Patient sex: M
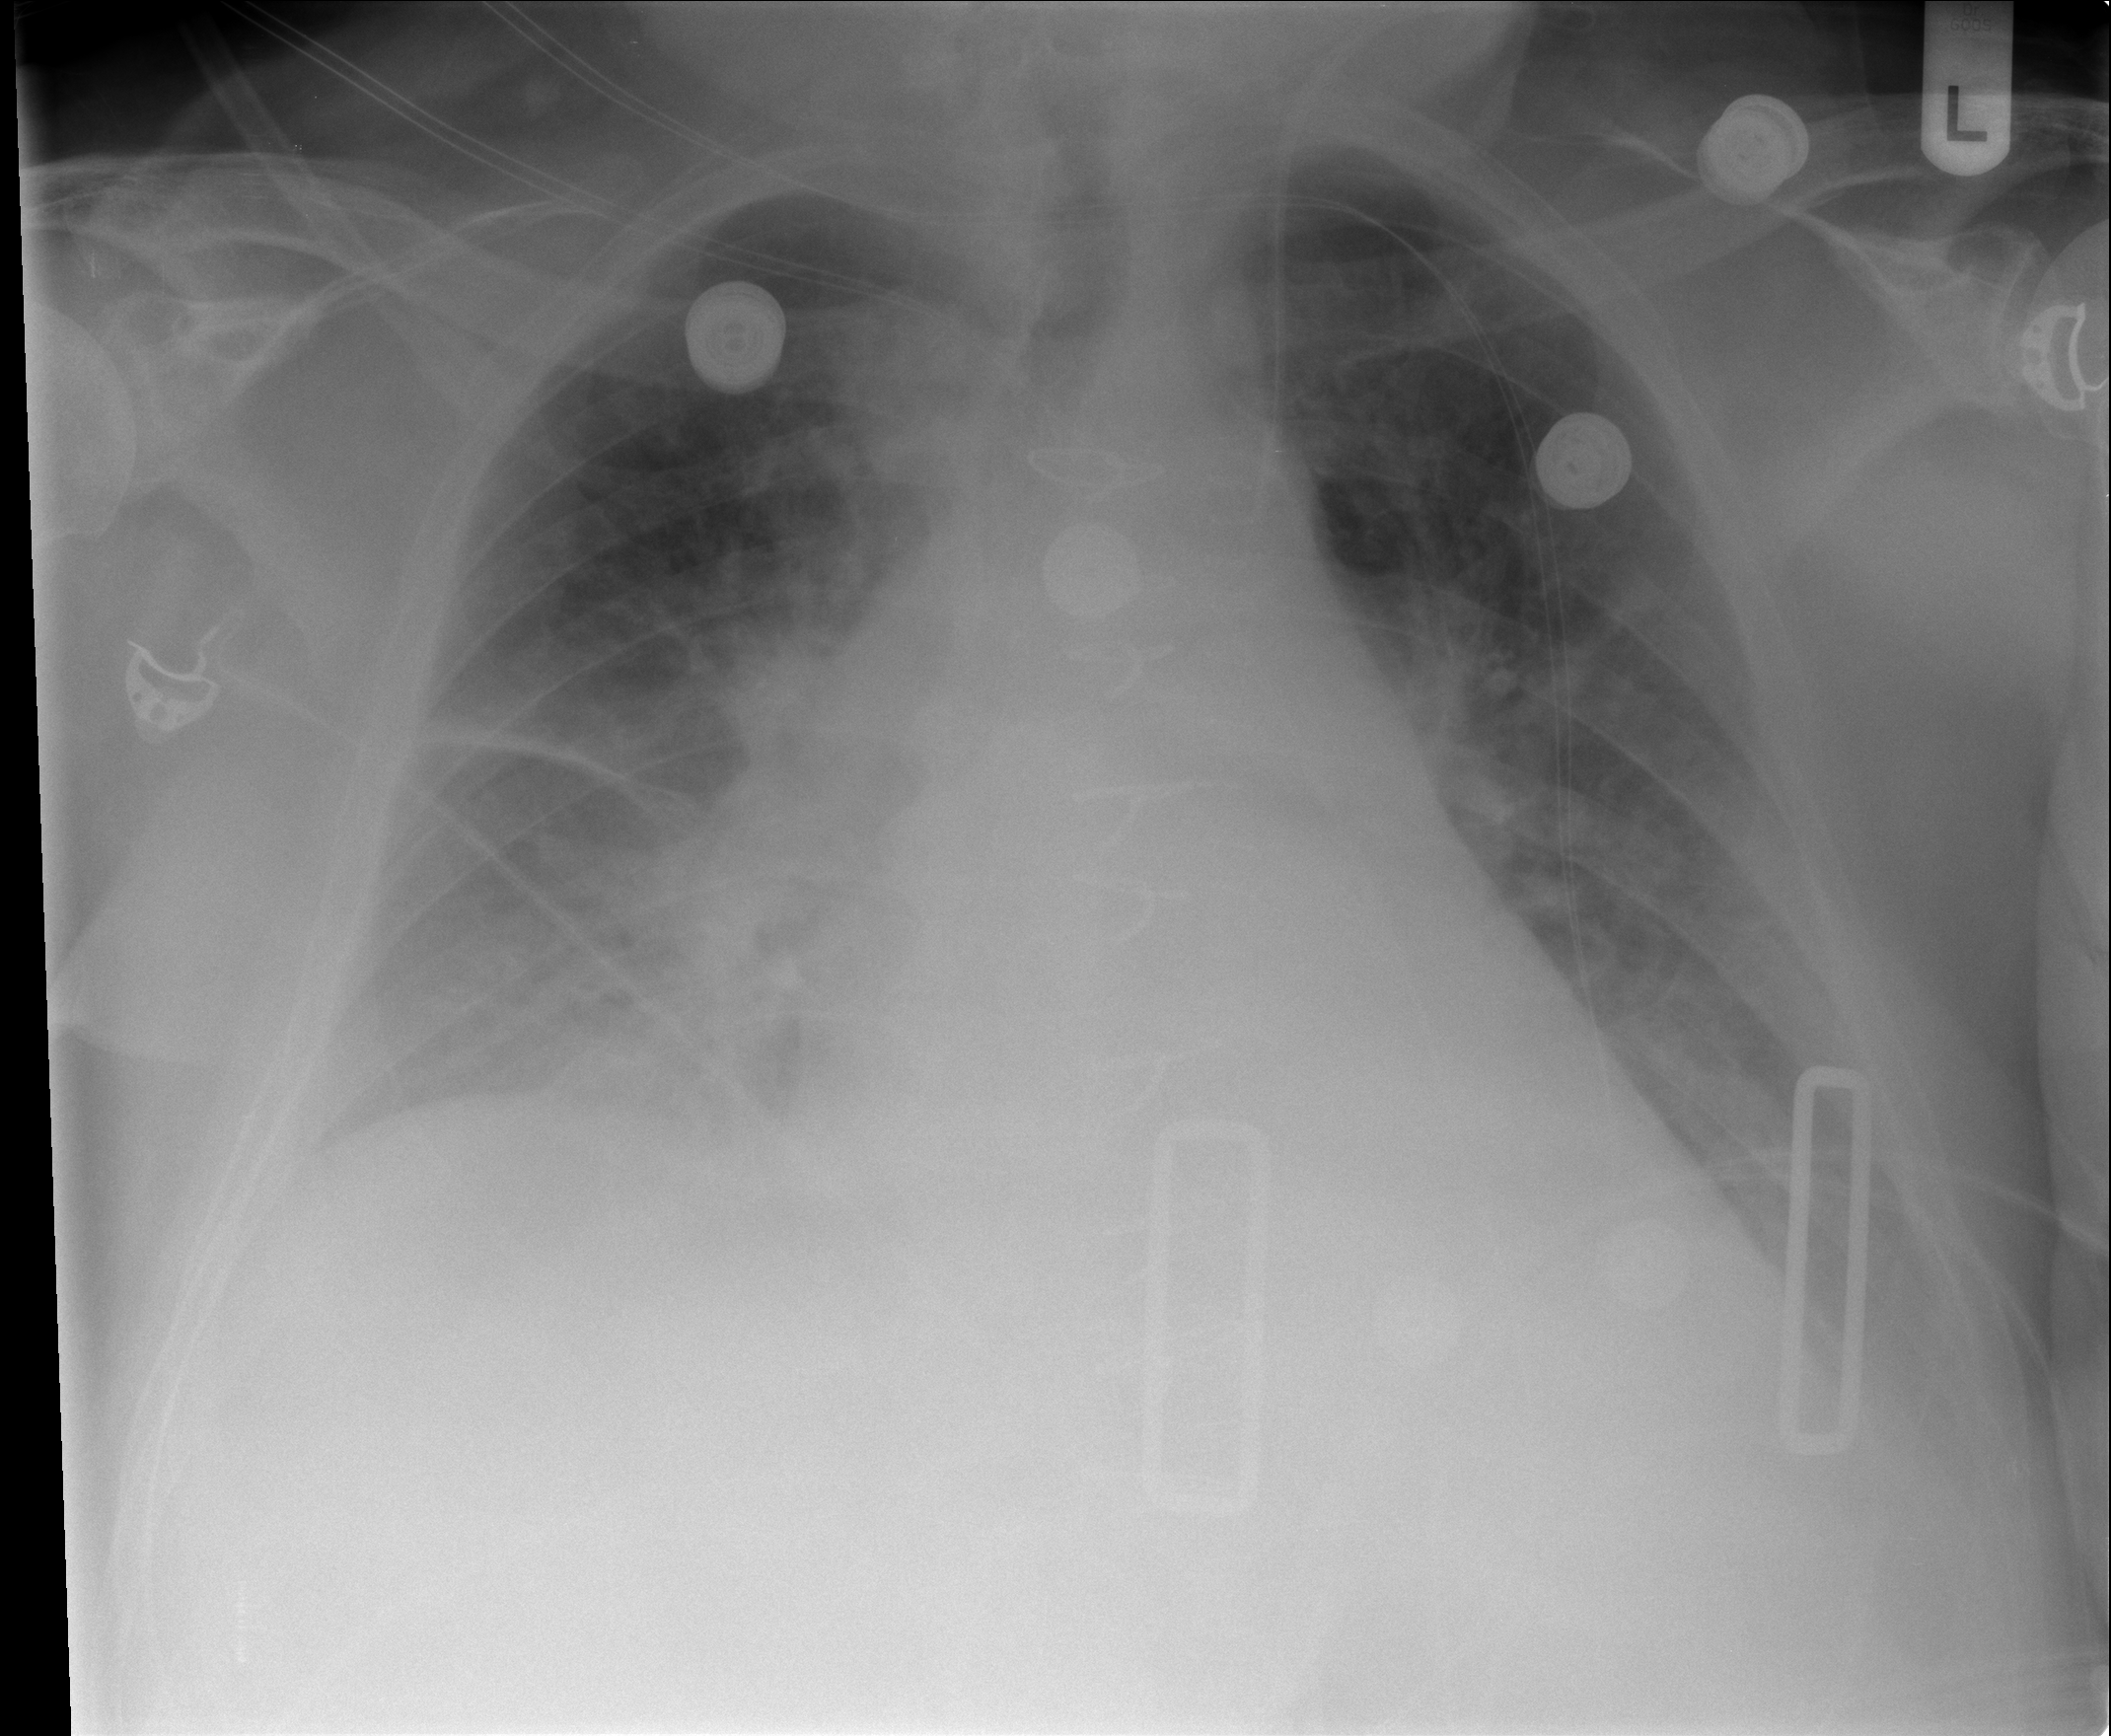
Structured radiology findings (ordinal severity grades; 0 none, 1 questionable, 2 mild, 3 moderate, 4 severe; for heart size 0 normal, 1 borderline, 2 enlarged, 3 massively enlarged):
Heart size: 2
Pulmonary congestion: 2
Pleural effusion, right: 2
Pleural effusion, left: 2
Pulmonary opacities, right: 2
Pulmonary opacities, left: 0
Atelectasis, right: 3
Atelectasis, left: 2